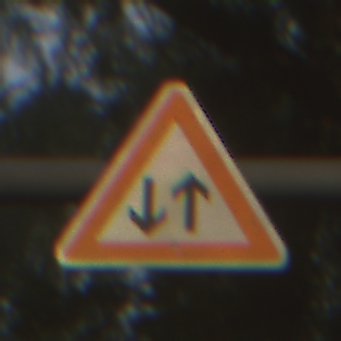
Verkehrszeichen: Gegenverkehr
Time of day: SunriseSunset
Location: Outdoor (Suburban)
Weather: Clear
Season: NotSpecified
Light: Natural